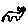
Label: cat